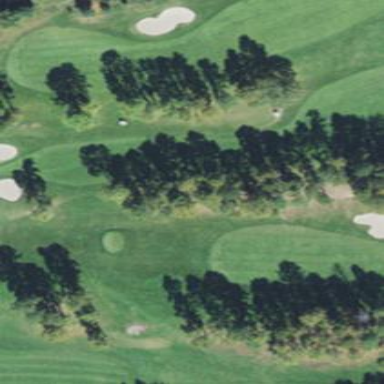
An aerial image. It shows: Golf fairway surrounded by grass.